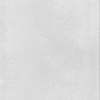
Label: dusty